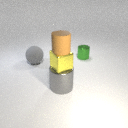
large gray metal cylinder in front of small green metal cylinder